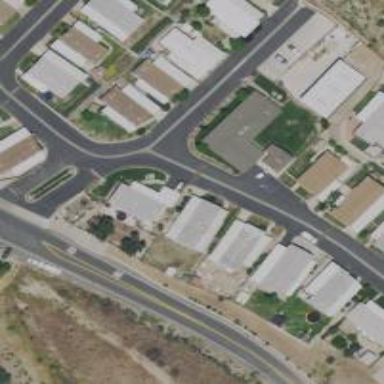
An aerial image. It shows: Service road within mobile home or trailer park.